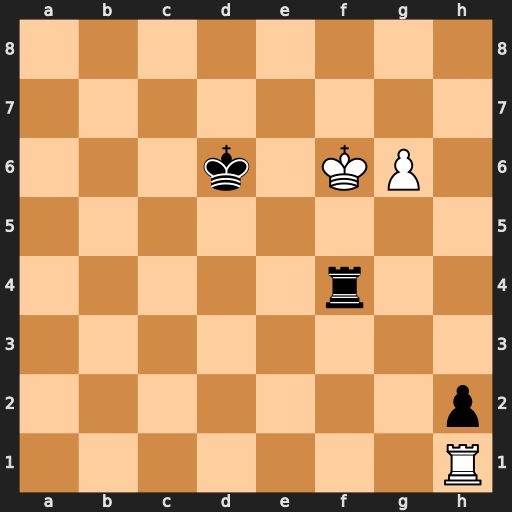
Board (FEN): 8/8/3k1KP1/8/5r2/8/7p/7R
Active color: w
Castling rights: -
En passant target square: -
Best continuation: Kg5 Rf3 Rxh2